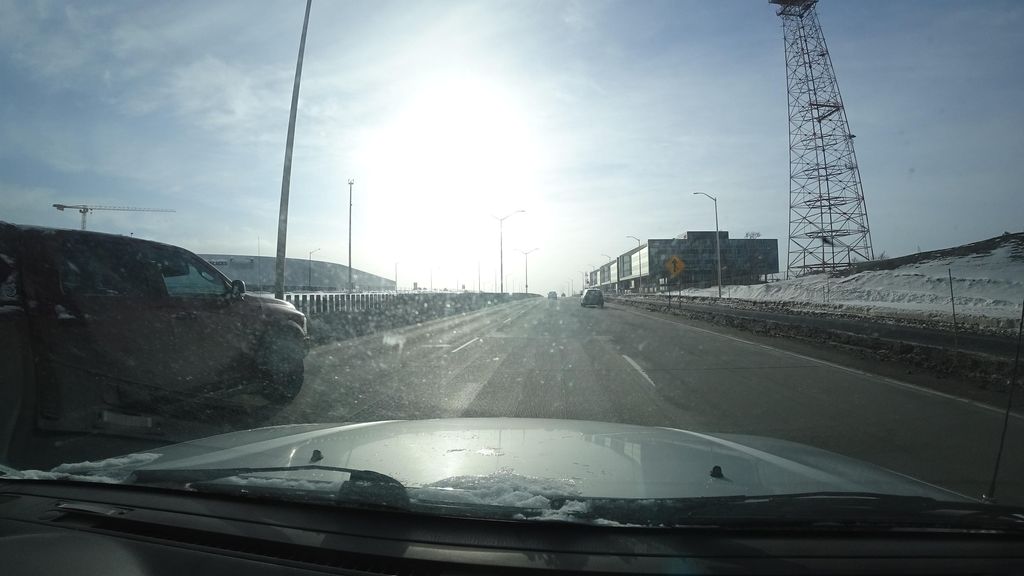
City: quebec_city